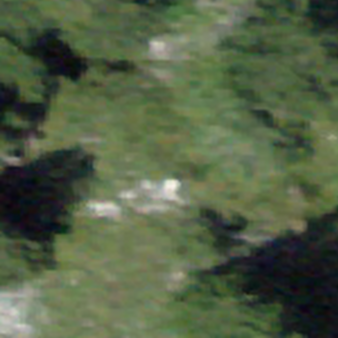
Label: other